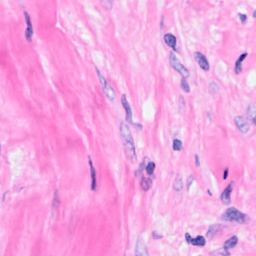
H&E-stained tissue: Breast